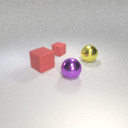
large red rubber cube to the left of small red rubber cube